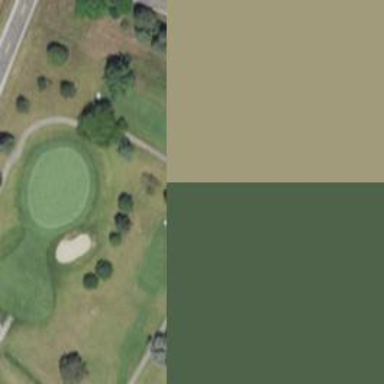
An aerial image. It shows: Pathway for golfing.